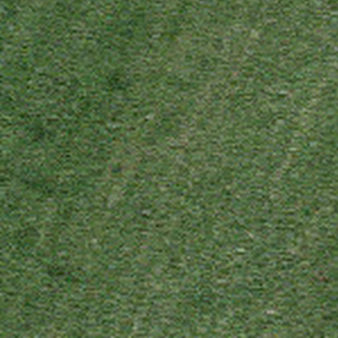
Label: other